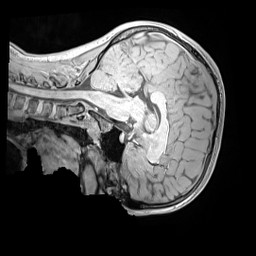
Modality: MP2RAGE
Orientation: sagittal
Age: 11
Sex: female
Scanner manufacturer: siemens
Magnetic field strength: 3 T
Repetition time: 4 s
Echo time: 0.00303 s